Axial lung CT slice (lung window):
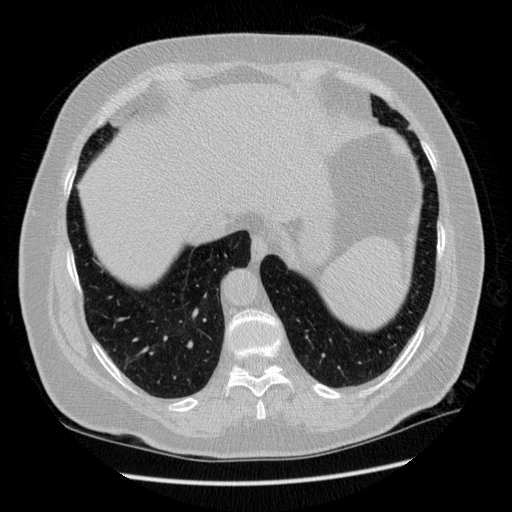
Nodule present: no